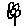
Label: flower